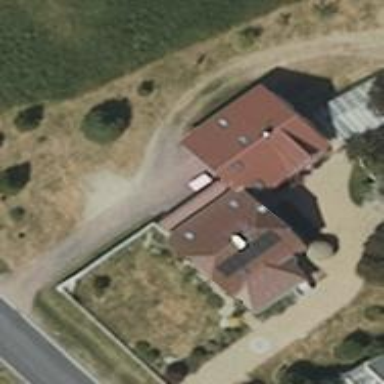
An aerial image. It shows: Driveway.